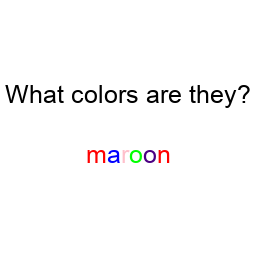
Color: red, blue, pink, lime, indigo, red
Color name shown: maroon
Background color: white
Question text color: black